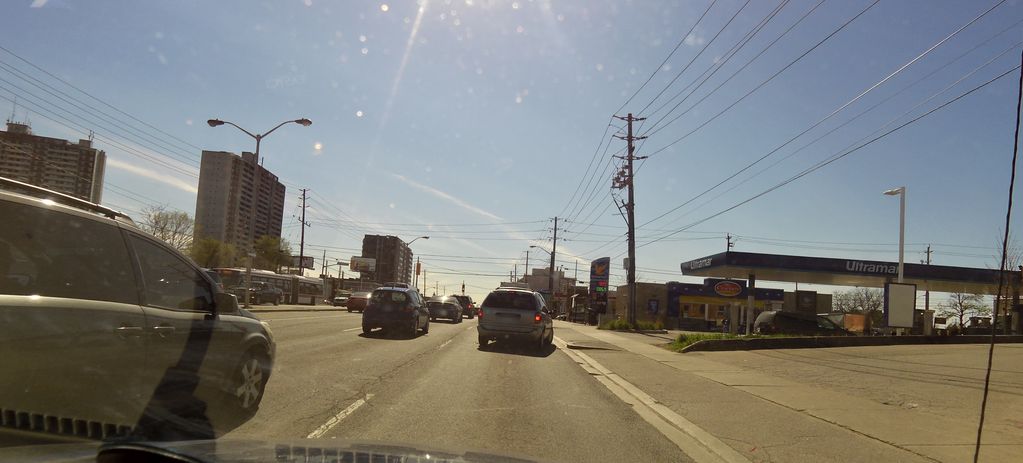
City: toronto